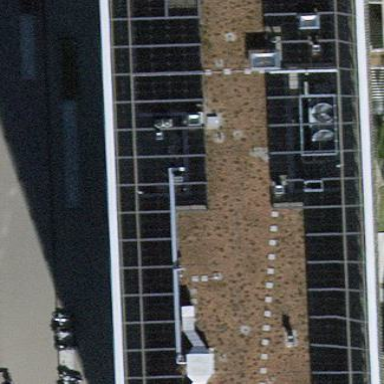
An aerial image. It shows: Commercial building.